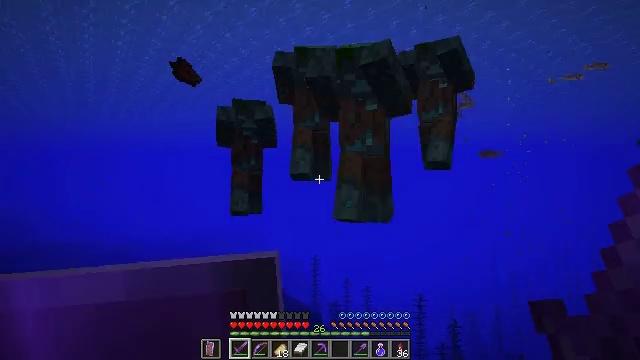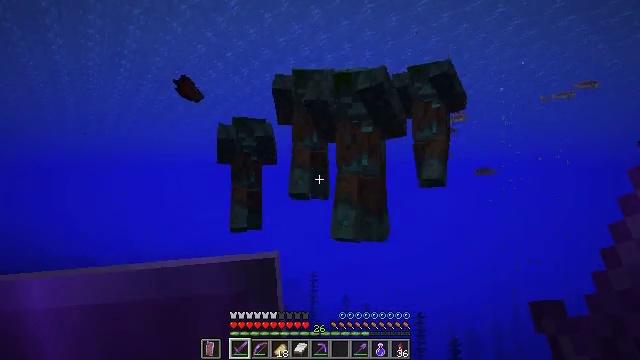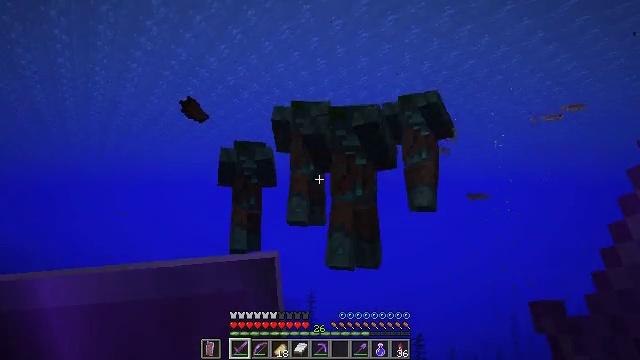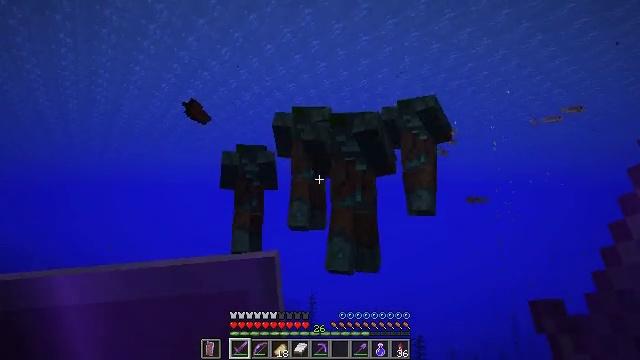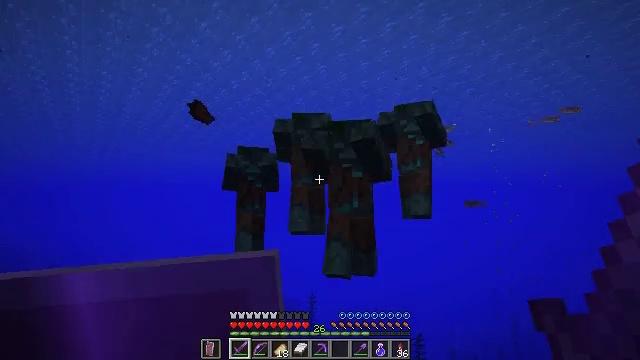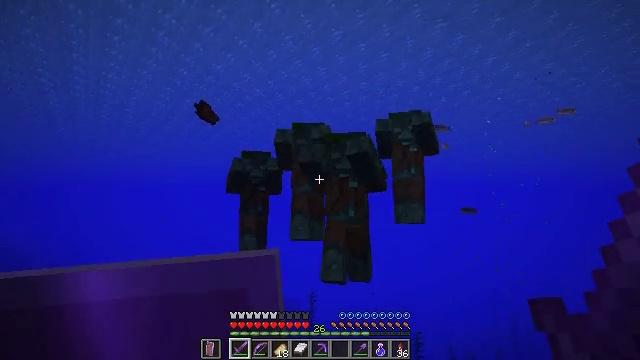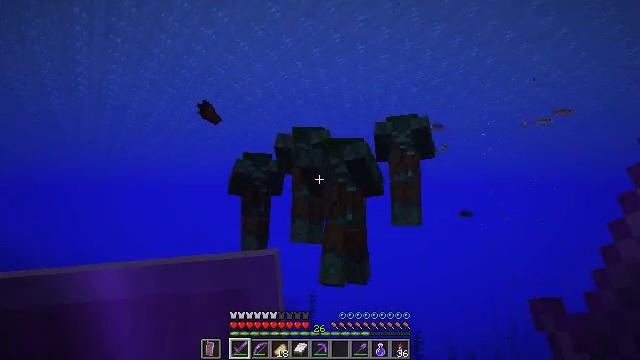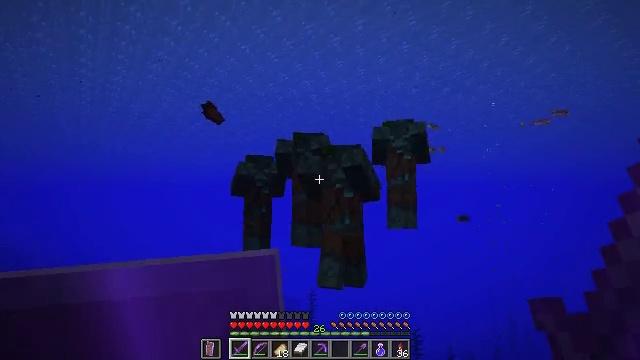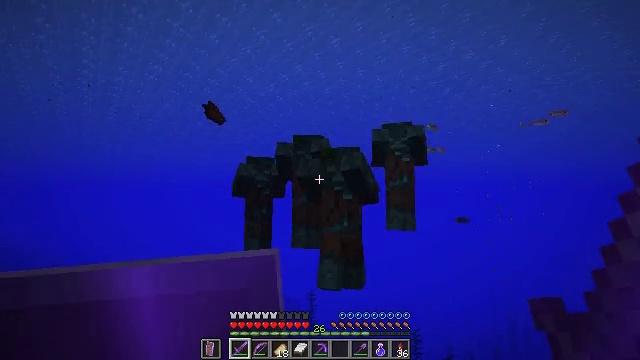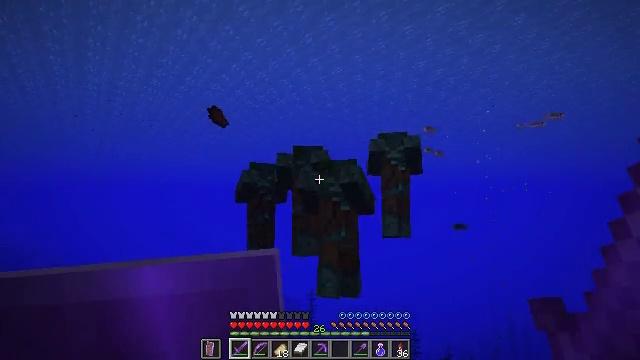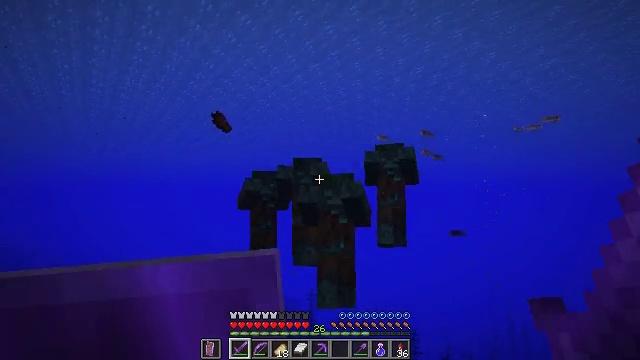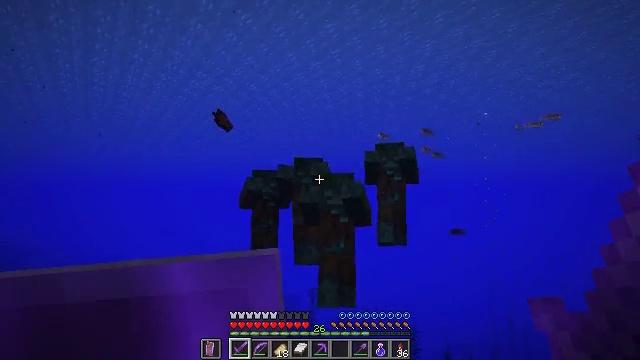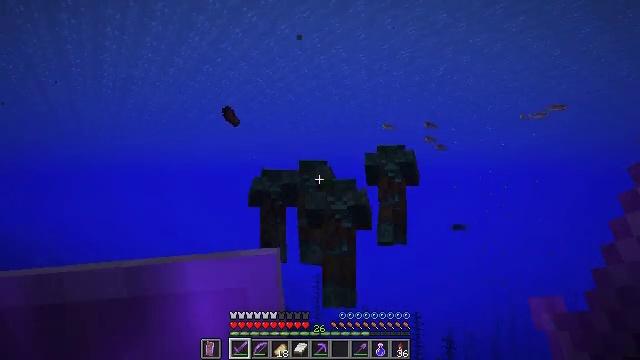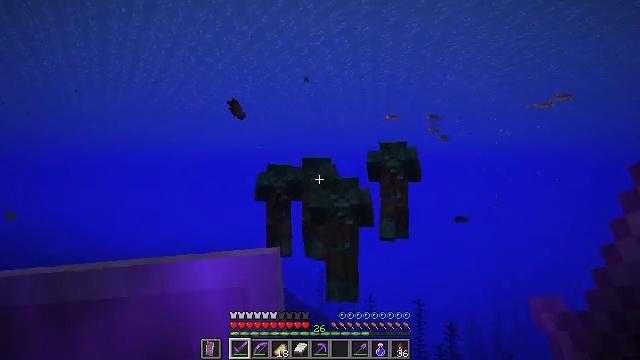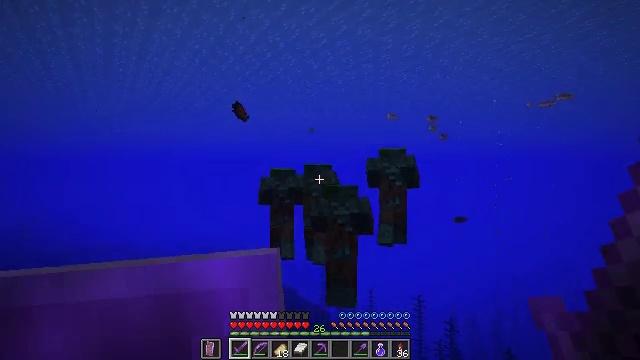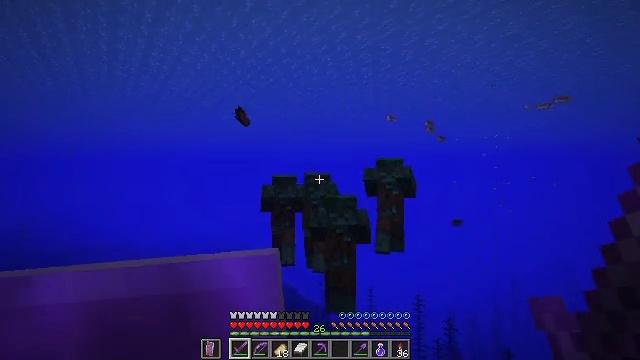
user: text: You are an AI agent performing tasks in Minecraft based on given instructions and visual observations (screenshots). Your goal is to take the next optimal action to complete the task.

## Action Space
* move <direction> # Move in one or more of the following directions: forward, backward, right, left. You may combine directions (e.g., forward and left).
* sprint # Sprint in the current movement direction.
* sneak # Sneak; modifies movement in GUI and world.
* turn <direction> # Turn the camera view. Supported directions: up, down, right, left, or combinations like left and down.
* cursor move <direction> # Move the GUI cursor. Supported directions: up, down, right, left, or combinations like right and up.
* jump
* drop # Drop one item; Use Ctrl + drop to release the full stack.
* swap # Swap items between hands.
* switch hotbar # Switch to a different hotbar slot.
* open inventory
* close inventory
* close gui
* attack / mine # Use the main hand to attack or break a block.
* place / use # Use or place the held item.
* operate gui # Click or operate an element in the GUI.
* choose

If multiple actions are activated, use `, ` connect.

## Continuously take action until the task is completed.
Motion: motion action
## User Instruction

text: Eliminate the undead.
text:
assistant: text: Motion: move back, turn up
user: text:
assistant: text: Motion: move back, turn up
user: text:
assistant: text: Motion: move back
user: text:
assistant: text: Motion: move back
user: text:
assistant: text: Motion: move back
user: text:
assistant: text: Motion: move back
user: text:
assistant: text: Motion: move back
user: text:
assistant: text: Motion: move back, jump
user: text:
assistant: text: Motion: move back, jump
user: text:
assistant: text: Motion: move back, jump
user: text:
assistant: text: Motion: move back, jump
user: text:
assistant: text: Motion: move back, turn down, jump
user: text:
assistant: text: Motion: move back, turn down, jump
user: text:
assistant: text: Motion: move back, jump
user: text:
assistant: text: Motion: move back, jump
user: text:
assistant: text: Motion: move back, jump
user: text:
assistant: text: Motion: move back, jump
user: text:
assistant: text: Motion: move back, jump
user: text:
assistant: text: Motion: move back, jump
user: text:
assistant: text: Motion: move back, turn down, jump
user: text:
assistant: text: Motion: move back, turn down, jump
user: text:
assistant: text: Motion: move back, turn down, jump
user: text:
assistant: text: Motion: move back, jump
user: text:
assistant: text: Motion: move back, jump
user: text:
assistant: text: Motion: move back, jump
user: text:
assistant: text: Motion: move back, jump
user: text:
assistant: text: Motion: move back, jump
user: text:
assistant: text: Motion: move back, jump
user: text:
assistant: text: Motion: move back, turn left and down, jump
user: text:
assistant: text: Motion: move back, turn left and down, jump